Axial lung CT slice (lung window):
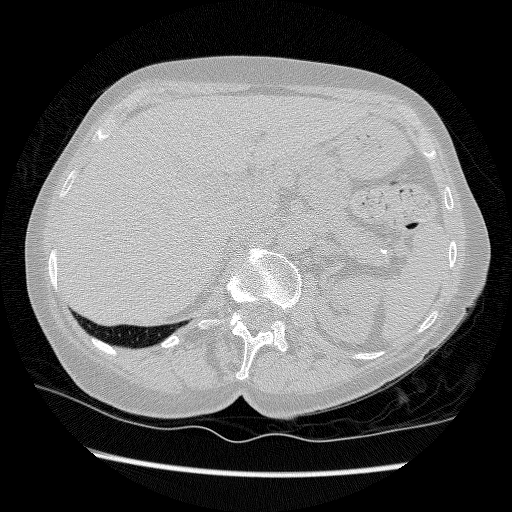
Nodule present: no